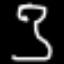
Label: hourglass